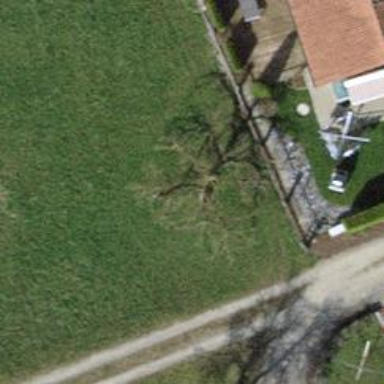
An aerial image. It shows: Single tag "natural: tree."